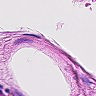
Metastatic tissue present: no